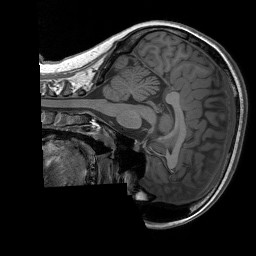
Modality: T1w
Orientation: sagittal
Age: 24
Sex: female
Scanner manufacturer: siemens
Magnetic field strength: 3 T
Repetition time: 1.9 s
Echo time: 0.00243 s